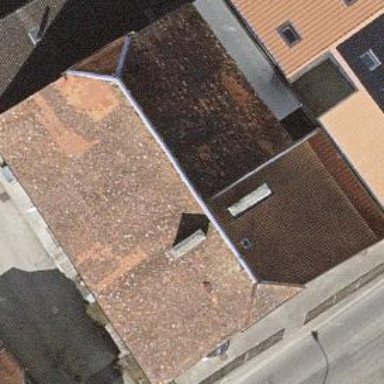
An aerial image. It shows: Building.